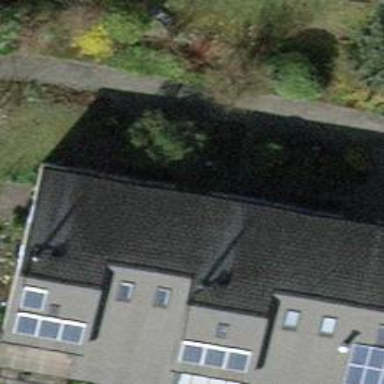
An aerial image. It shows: Terrace building.